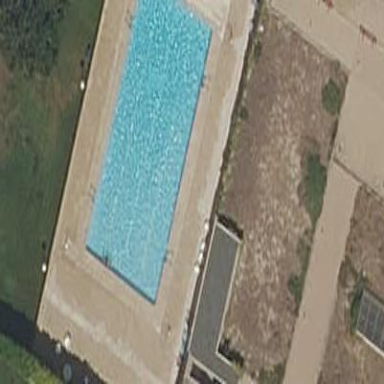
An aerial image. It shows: Swimming pool located in leisure land.